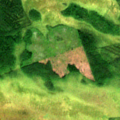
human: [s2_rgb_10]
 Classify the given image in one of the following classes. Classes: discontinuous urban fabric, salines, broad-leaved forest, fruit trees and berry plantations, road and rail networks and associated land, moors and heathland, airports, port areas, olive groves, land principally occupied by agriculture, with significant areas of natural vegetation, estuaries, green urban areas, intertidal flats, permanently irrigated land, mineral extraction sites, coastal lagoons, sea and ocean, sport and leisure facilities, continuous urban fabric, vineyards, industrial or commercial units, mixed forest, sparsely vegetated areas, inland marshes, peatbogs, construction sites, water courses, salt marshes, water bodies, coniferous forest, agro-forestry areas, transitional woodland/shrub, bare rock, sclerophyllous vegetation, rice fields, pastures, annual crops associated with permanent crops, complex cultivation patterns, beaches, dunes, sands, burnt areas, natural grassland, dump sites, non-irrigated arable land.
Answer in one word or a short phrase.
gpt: mixed forest, transitional woodland/shrub, peatbogs